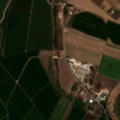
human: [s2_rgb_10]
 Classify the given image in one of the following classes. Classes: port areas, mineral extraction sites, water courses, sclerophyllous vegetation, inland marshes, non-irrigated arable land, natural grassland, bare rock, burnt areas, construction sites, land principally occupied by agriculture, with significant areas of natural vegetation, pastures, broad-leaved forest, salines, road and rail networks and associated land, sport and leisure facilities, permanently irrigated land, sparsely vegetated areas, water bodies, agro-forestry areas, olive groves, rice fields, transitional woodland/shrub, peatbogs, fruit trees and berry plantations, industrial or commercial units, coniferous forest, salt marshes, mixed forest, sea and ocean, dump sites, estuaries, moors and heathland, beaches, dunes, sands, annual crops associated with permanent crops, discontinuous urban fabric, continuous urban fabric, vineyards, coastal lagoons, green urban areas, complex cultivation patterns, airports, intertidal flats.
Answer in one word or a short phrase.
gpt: permanently irrigated land, rice fields, complex cultivation patterns